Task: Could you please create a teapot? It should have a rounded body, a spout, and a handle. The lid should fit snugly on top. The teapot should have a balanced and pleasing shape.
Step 196:
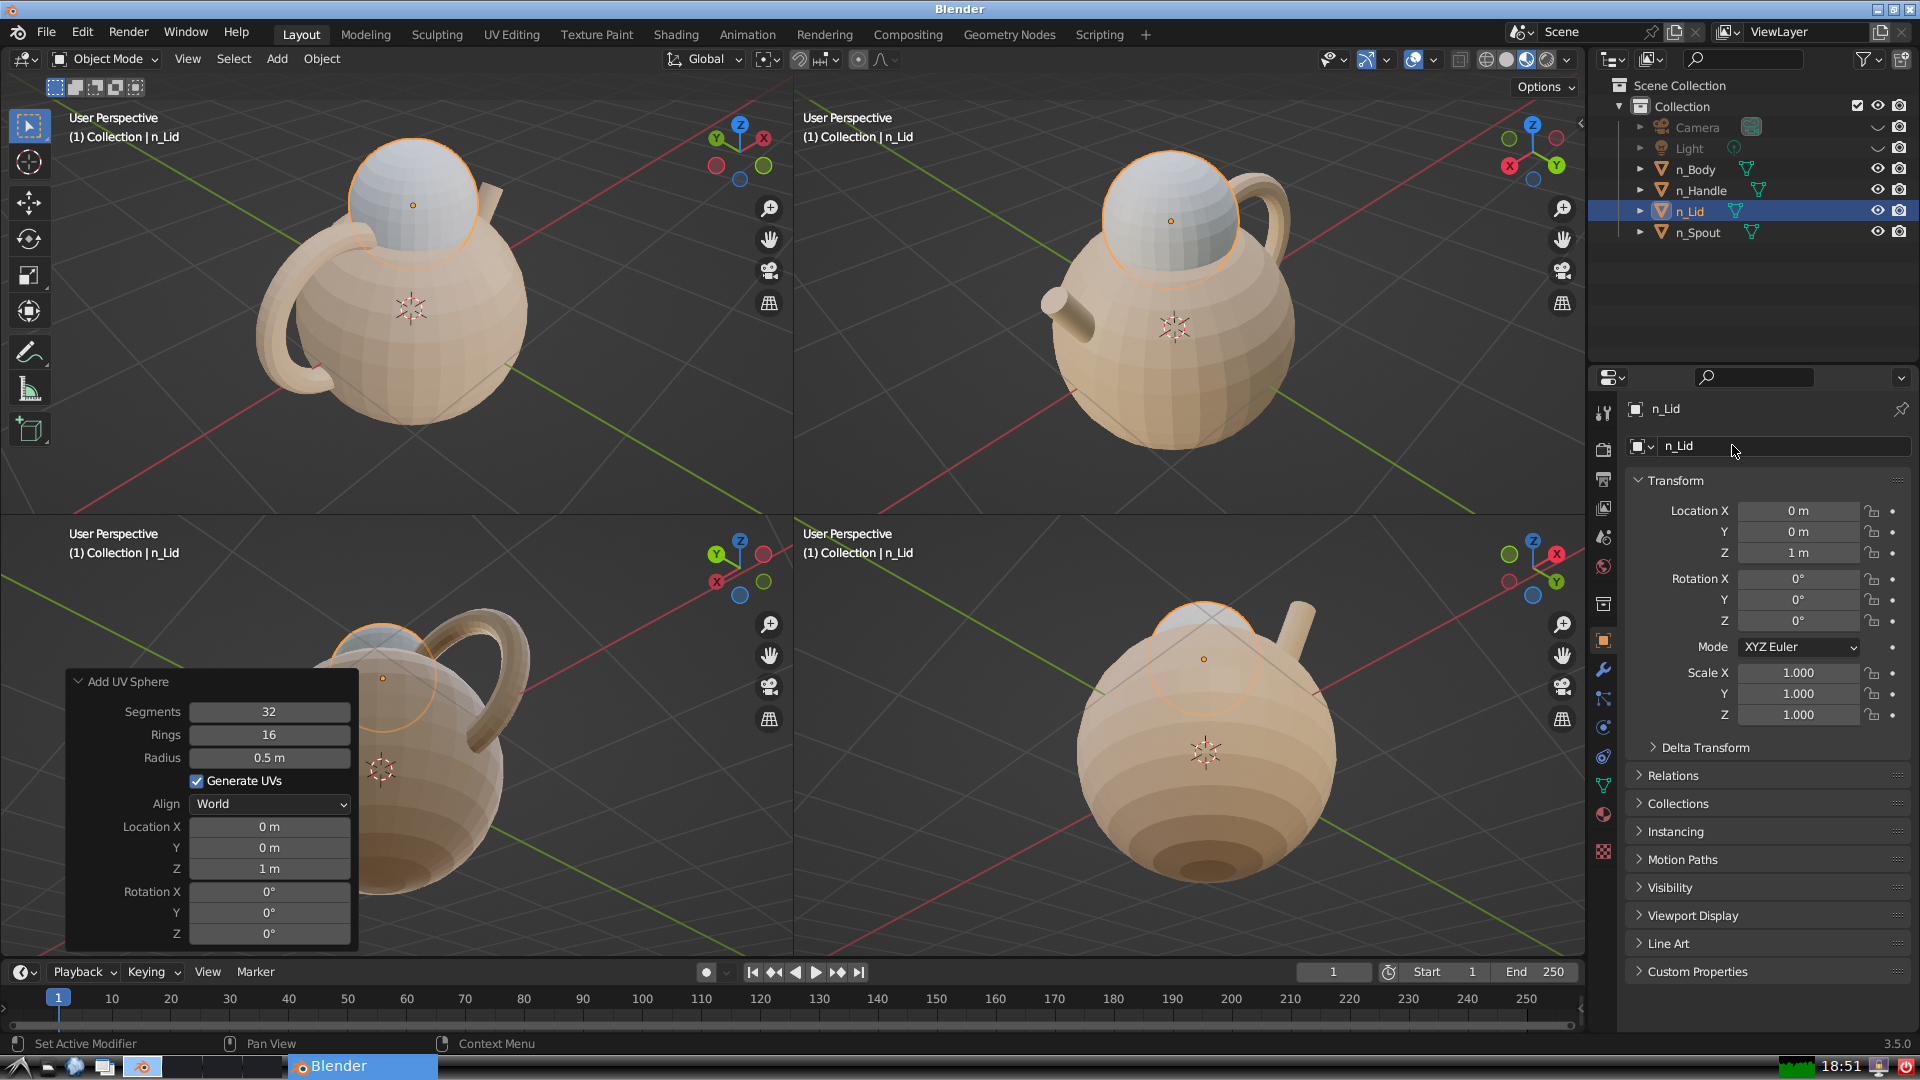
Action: {"mouse_move": [1797, 672]}